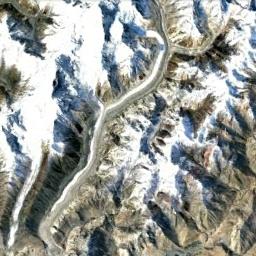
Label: snowberg